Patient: sex M, age 61
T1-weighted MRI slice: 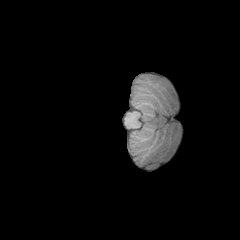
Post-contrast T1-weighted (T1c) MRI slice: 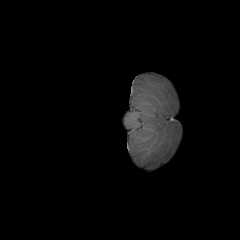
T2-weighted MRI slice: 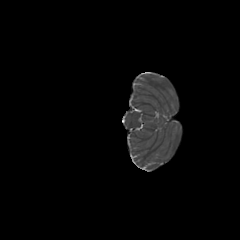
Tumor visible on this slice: no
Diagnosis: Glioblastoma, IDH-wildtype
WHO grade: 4